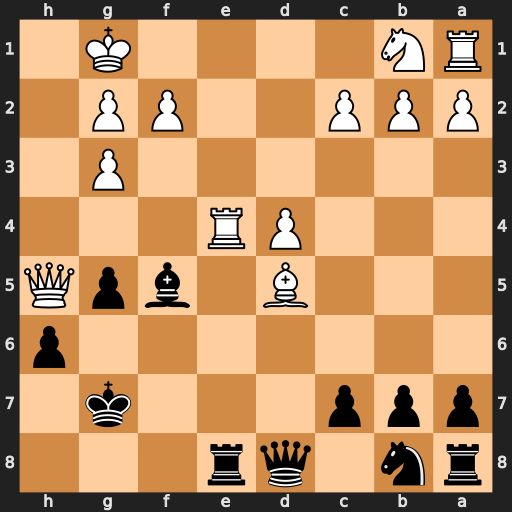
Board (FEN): rn1qr3/ppp3k1/7p/3B1bpQ/3PR3/6P1/PPP2PP1/RN4K1
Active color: b
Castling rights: -
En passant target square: -
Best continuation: Bxe4 Qf7+ Kh8 Bxe4 Rxe4